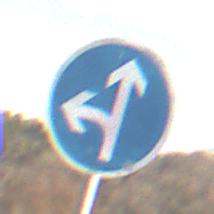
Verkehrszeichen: VorgeschriebeneFahrtrichtungGeradeausOderLinks
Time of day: MorningAfternoon
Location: Outdoor (Nature)
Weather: PartlyCloudy
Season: NotSpecified
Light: Natural